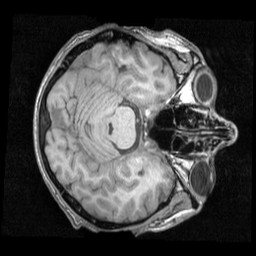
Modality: T1w
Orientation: axial
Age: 30
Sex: male
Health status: healthy